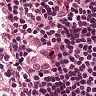
Metastatic tissue present: yes